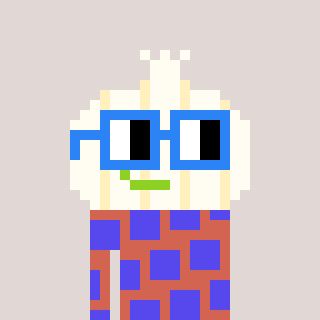
a pixel art character with square blue glasses, a garlic-shaped head and a peachy-colored body on a warm background